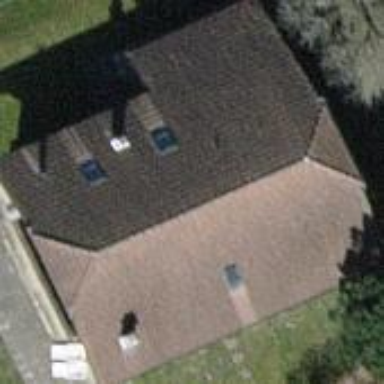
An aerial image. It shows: Detached building with half-hipped tile roof oriented along its structure.